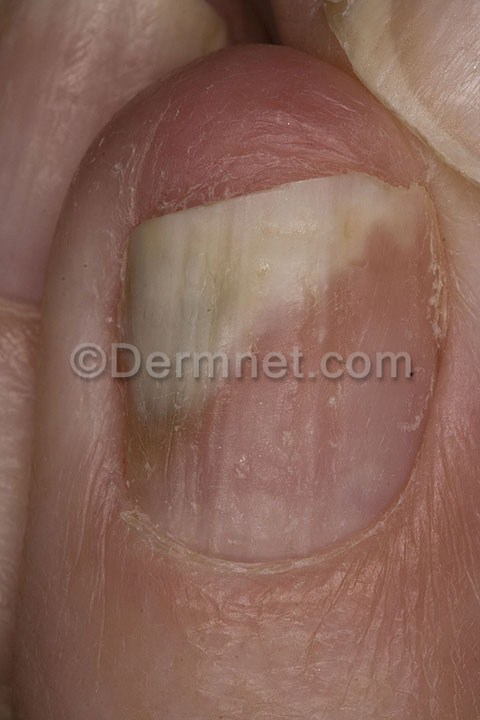
Disease: Nail Fungus and other Nail Disease